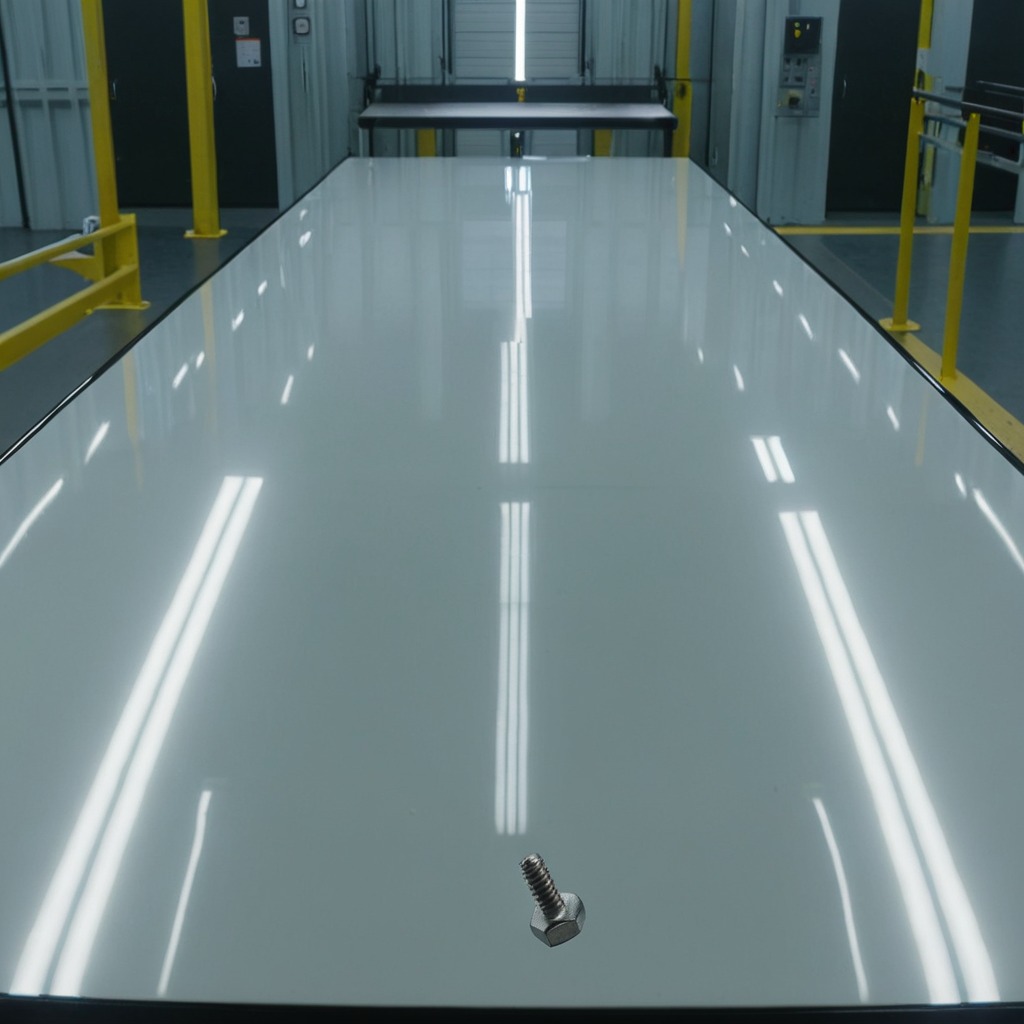
A metal screw is lying on a high-gloss table in a ship maintenance bay industrial lighting.